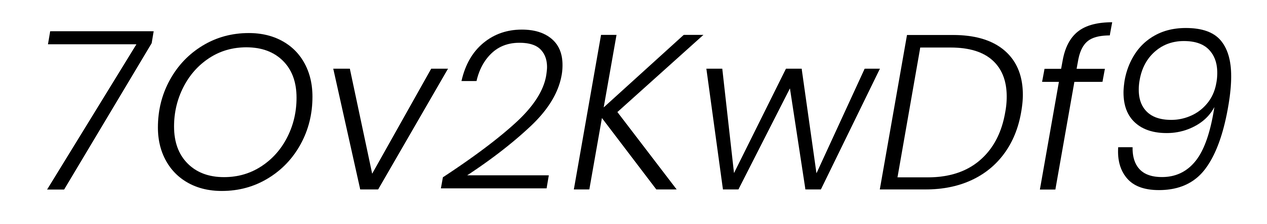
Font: Poppins-LightItalic